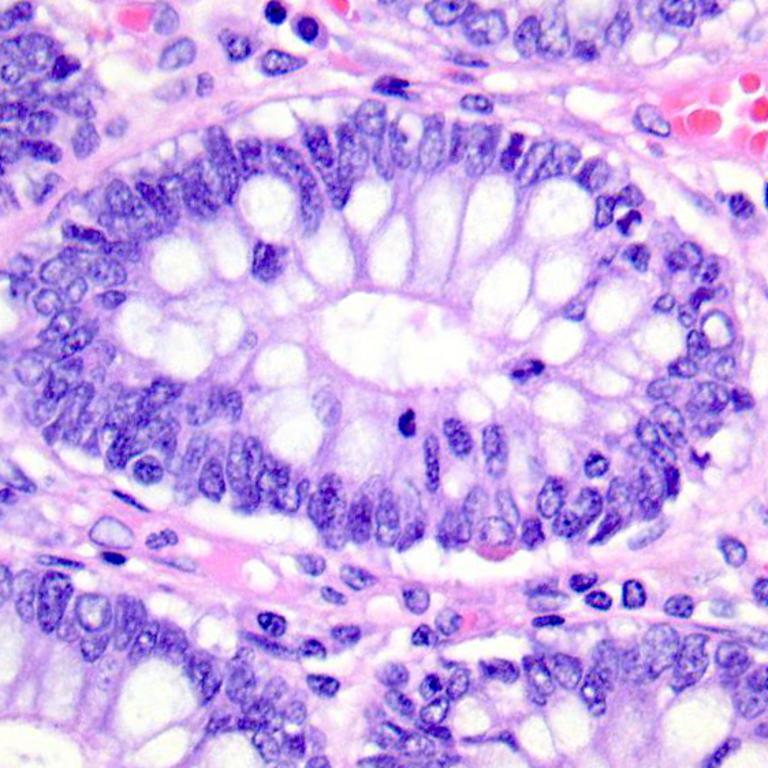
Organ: colon
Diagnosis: benign